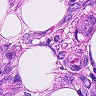
Metastatic tissue present: yes